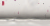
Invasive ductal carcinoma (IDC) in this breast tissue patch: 0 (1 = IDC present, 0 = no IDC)